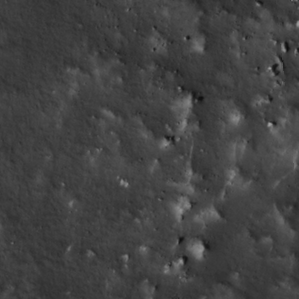
Label: non_frost